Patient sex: M
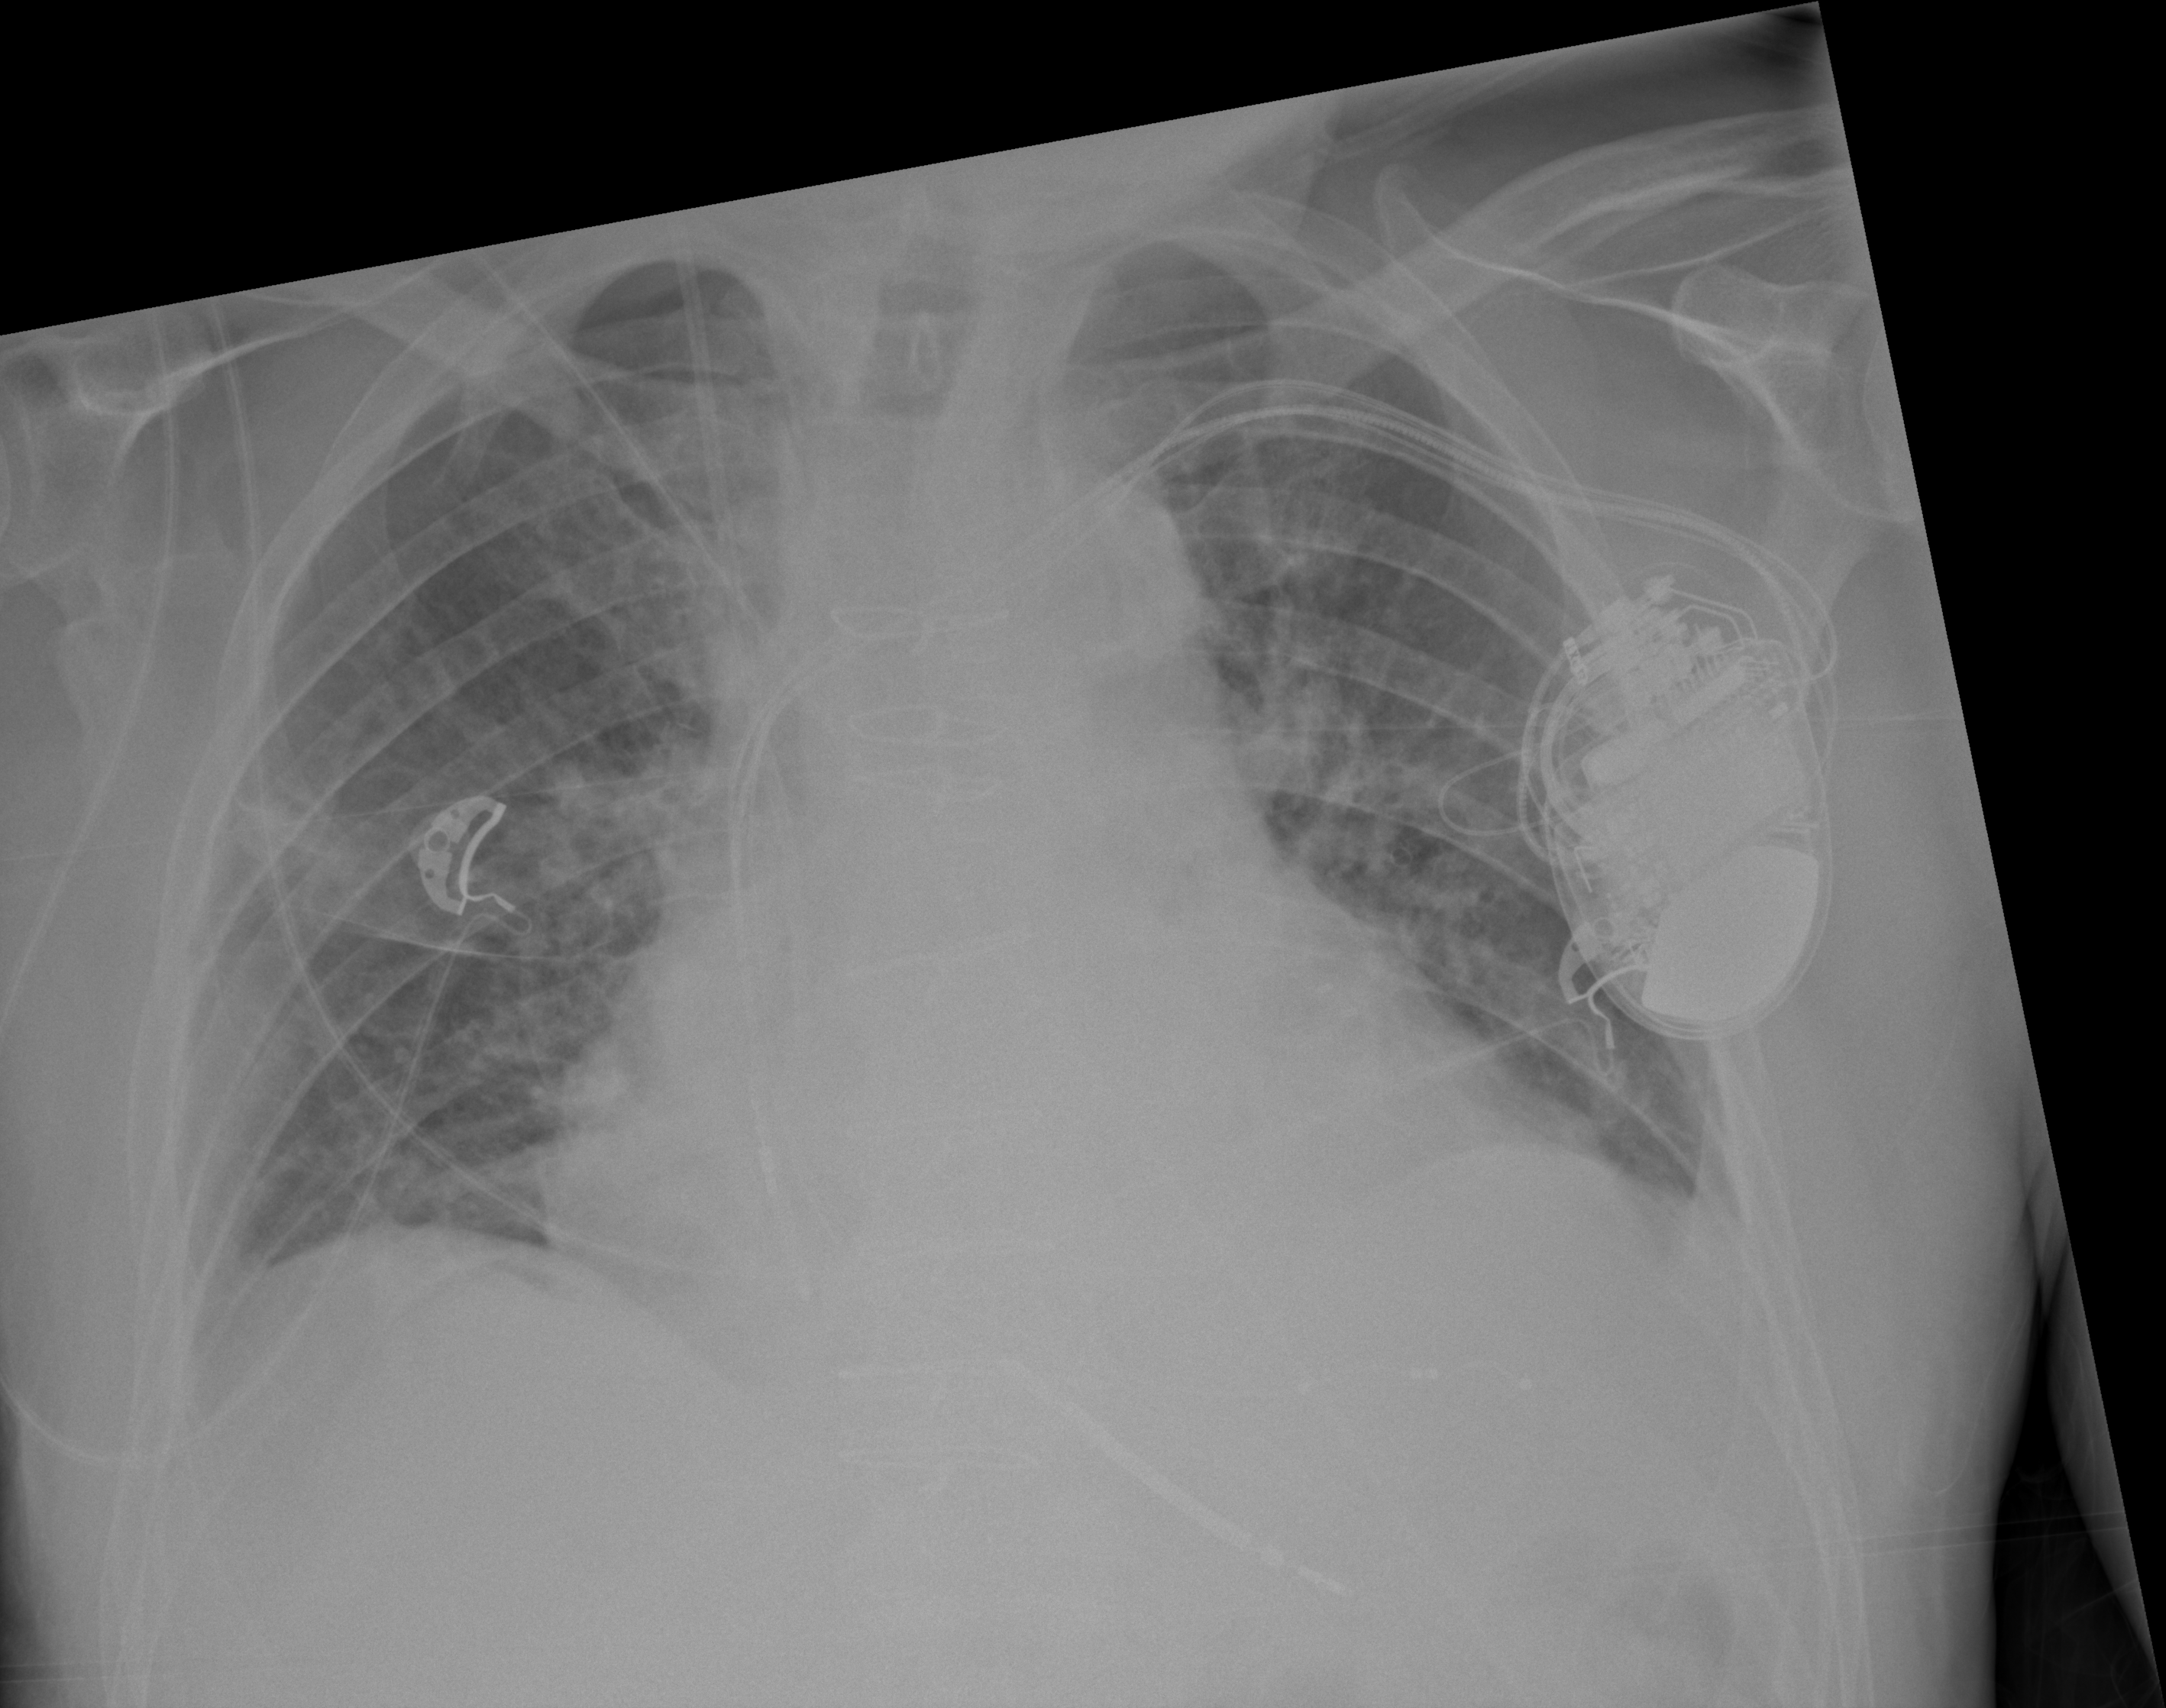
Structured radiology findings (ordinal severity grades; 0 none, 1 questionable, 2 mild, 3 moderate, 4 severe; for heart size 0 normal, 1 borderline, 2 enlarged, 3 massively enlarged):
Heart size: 2
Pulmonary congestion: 2
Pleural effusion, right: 2
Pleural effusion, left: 2
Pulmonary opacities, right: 2
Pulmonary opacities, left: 2
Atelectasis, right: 2
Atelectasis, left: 2